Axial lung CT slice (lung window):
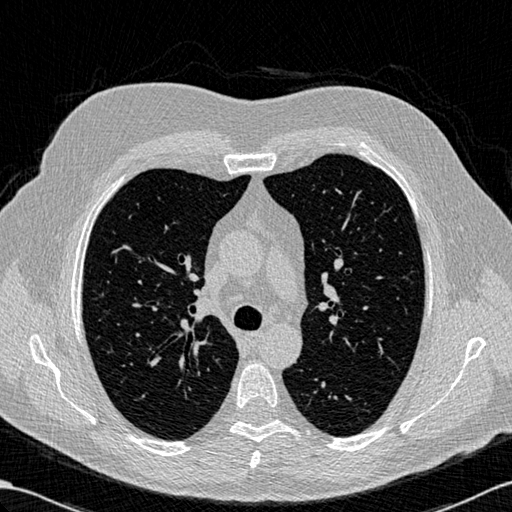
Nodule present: no